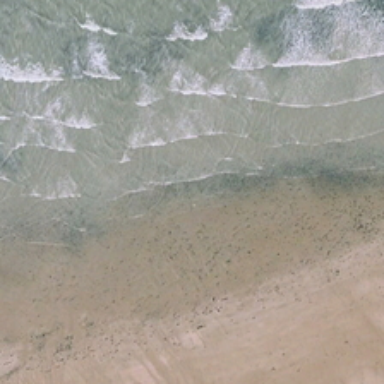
Yellow beach is near a piece of green ocean with some white waves .